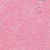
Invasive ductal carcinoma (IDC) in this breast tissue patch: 0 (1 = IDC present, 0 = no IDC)